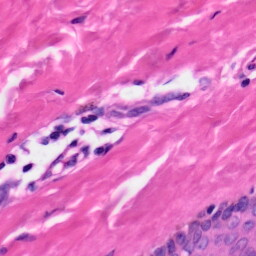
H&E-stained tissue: Skin